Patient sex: M
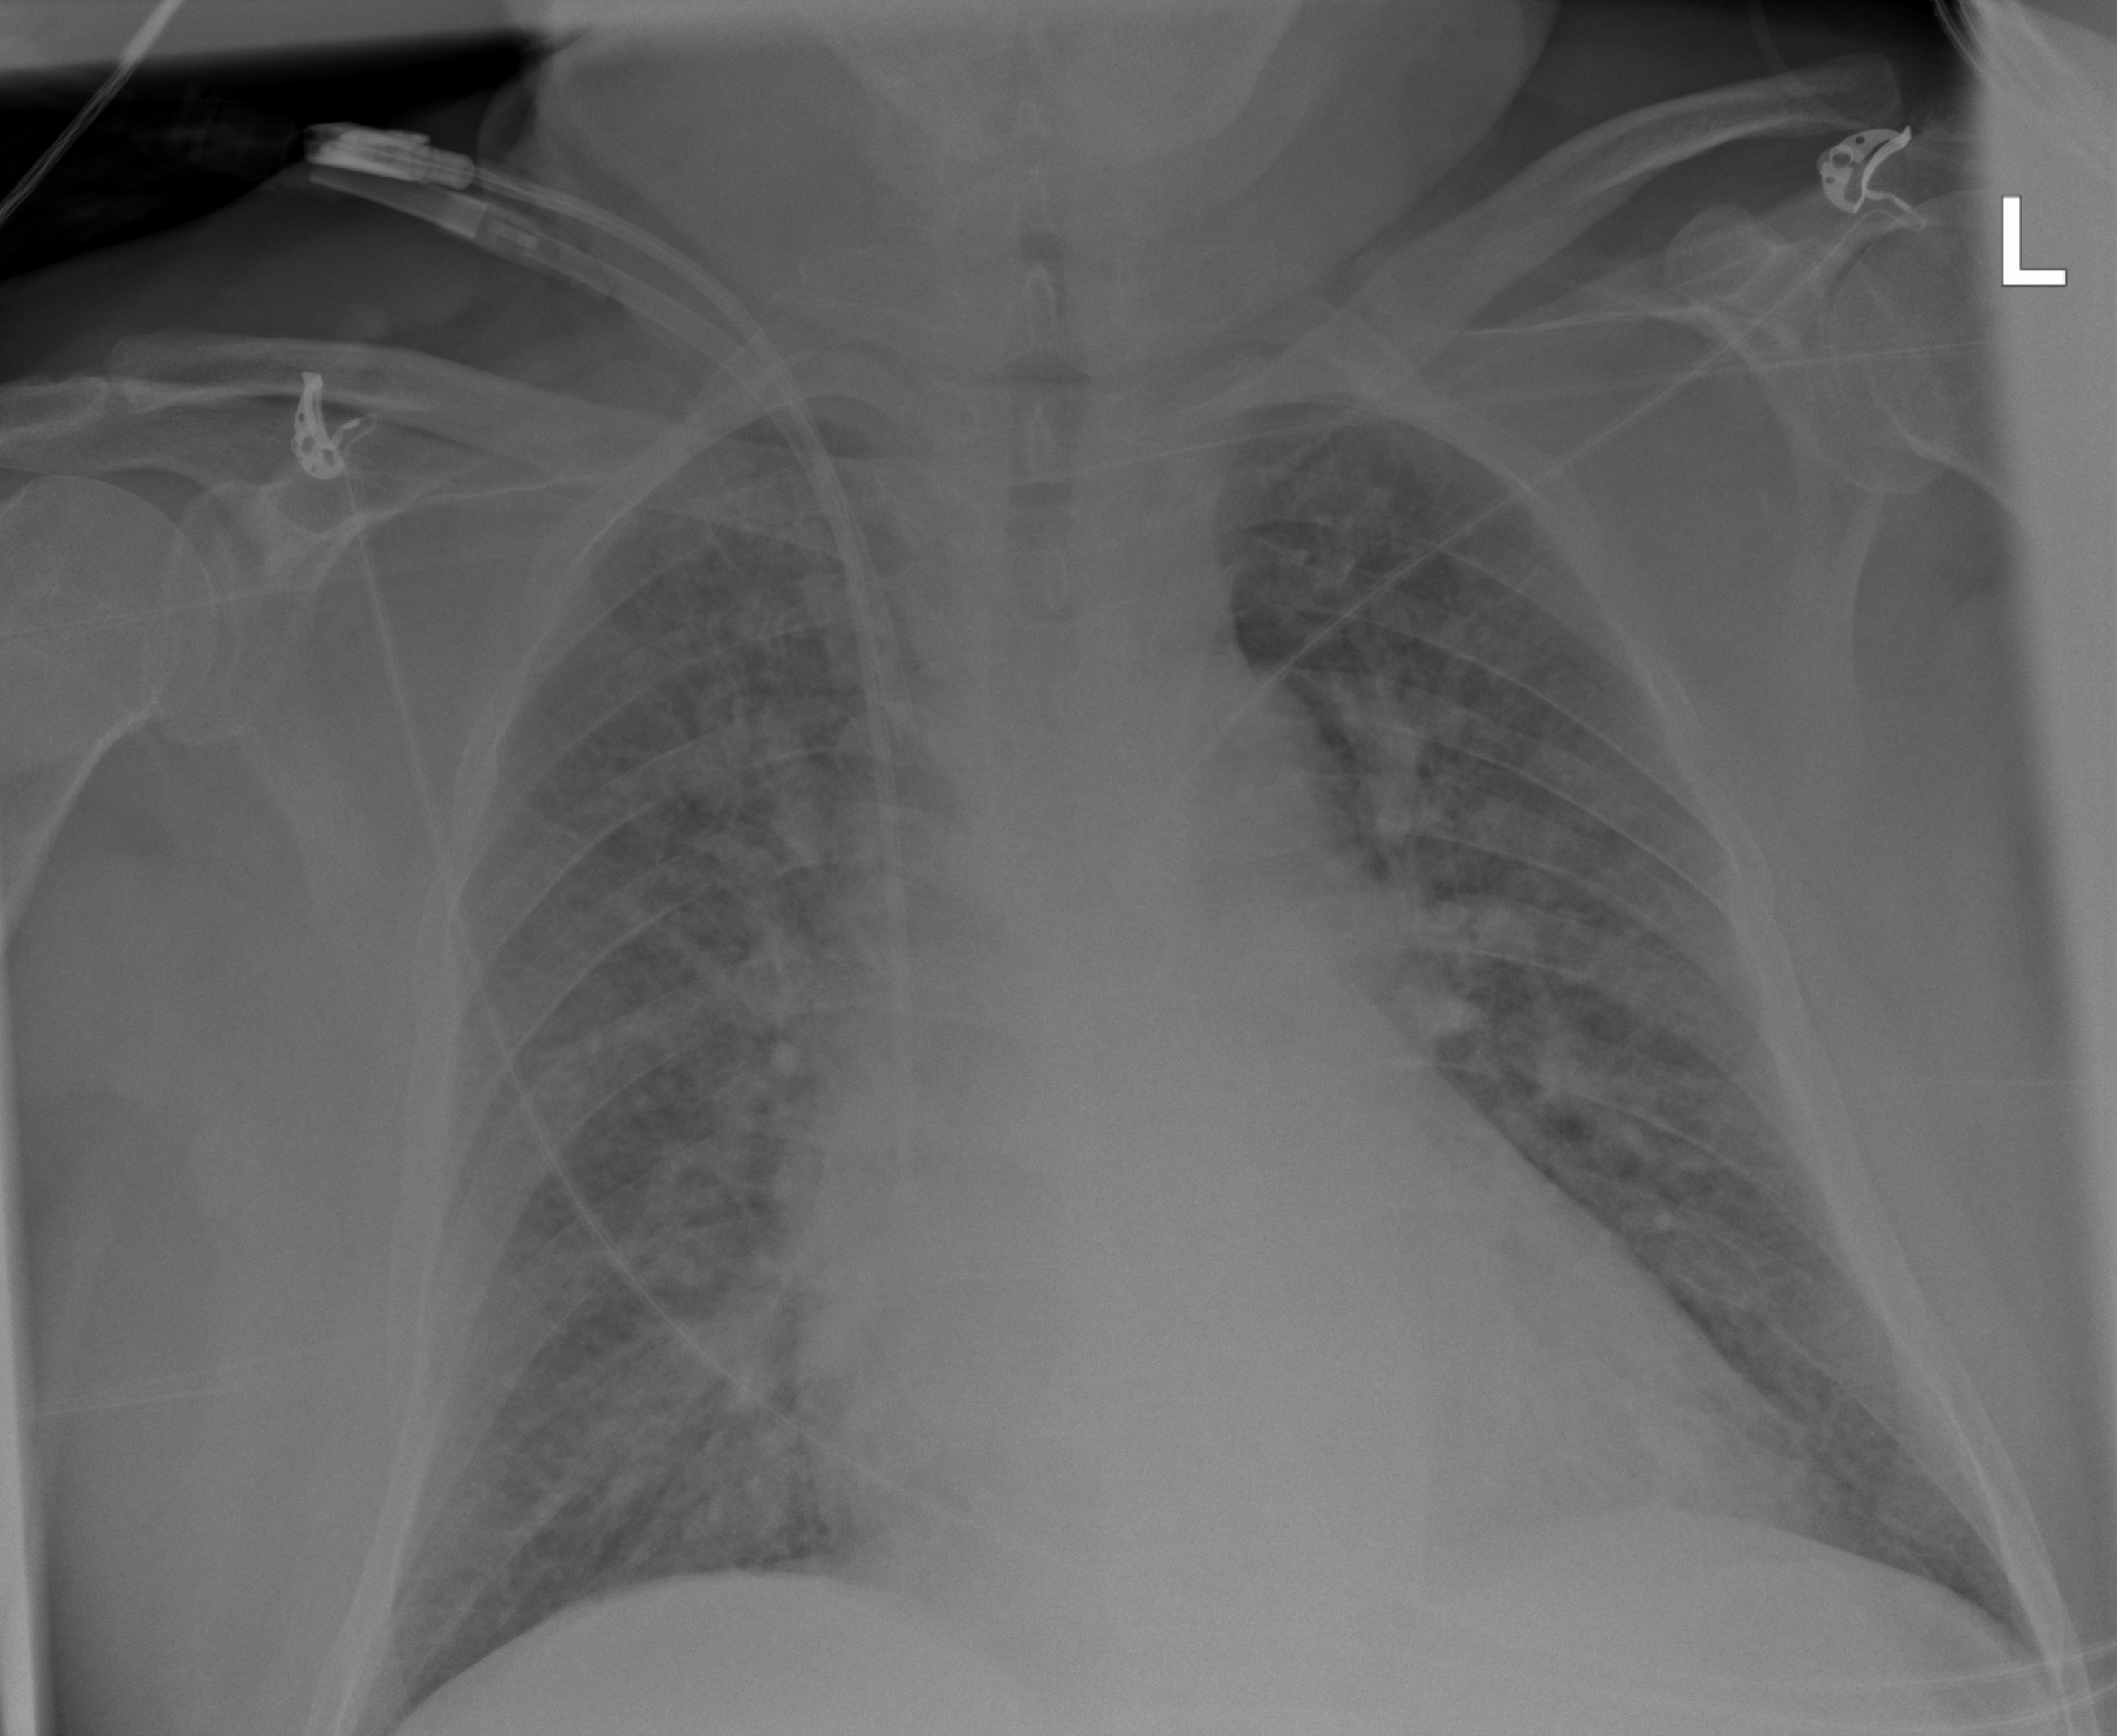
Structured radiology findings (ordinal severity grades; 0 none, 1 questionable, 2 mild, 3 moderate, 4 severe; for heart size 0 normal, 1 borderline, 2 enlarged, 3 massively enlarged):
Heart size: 2
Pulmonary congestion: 3
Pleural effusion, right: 0
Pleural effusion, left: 0
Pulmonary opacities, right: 3
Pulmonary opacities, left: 3
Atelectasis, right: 2
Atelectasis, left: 2